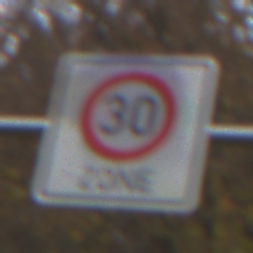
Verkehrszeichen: BeginnZone30
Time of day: Midday
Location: Outdoor (Nature)
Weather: Overcast
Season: Autumn
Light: Natural